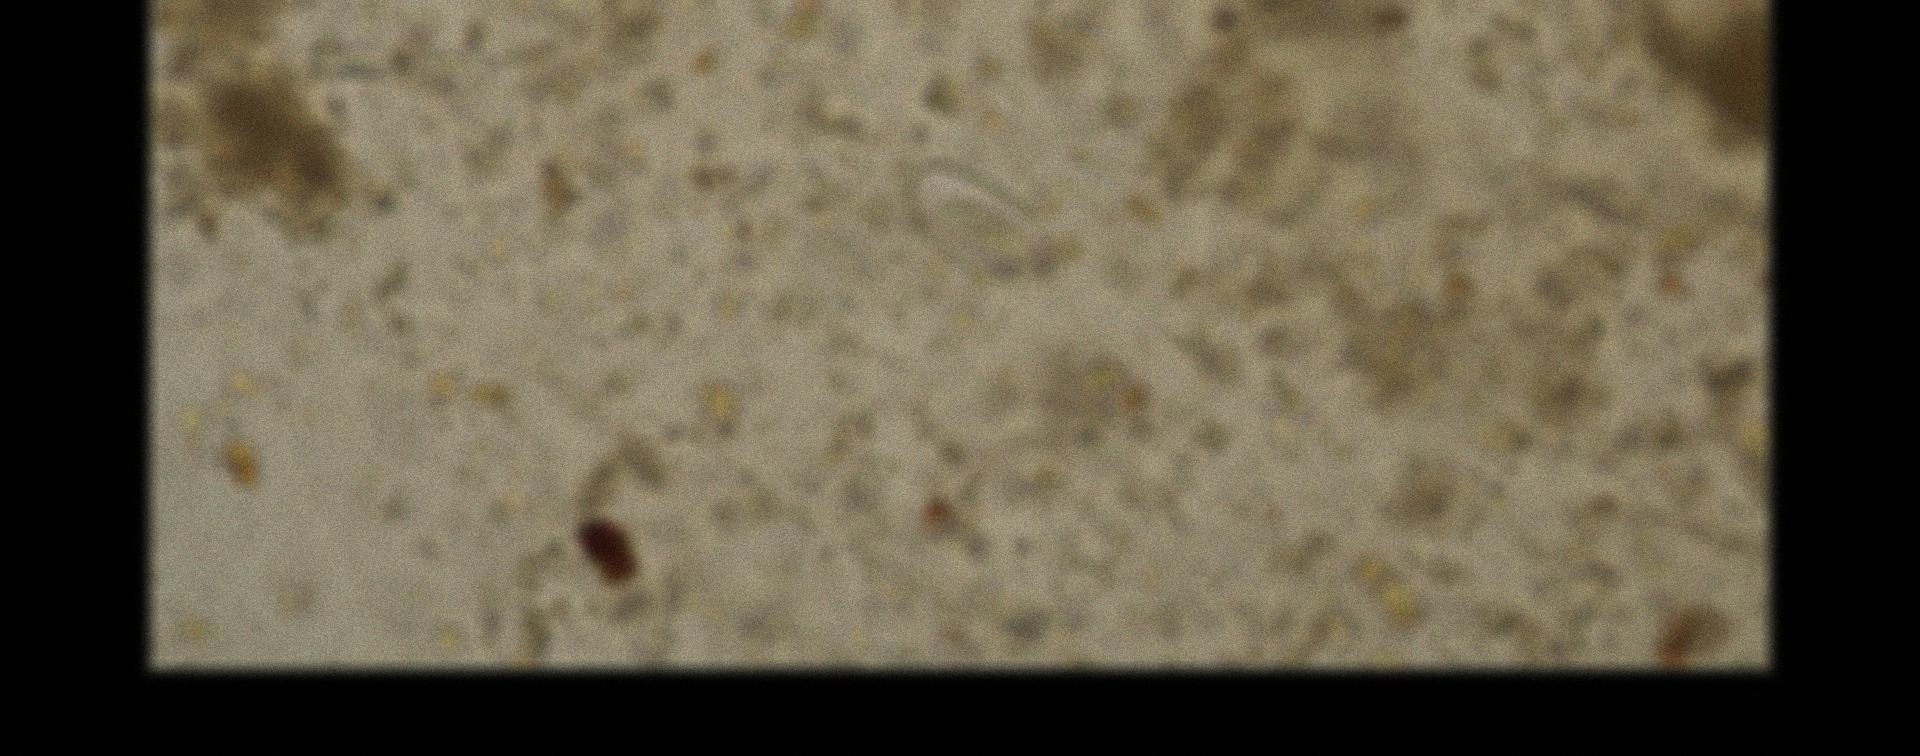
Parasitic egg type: Enterobius vermicularis